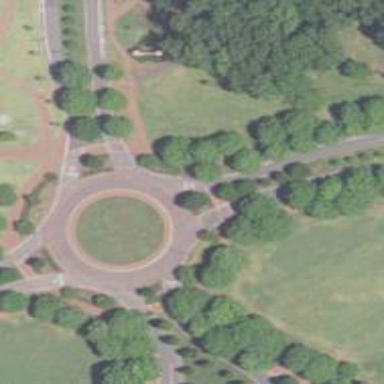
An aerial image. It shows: Tertiary road that leads to roundabout.